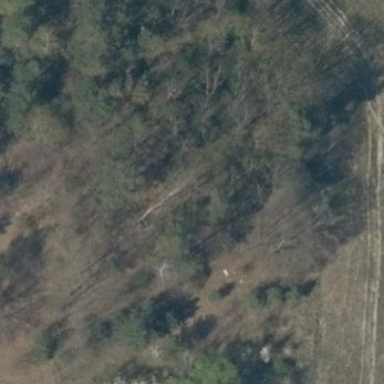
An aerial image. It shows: Forest area.